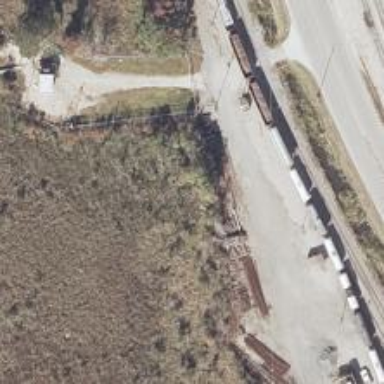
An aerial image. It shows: Railway yard used for manifest purposes.